Question: With WordApi 1.3 it should be possible to use the new <URL> to create new documents from within the web addIns.
However, when using the example snippet below found in the documentation, 'context.application' is 'undefined'.
'''
Word.run(function (context) { // lets hold a valid base64 docx on this variable...
var myStartingDocAsBase64 = "some valid base64 encoded docx";
var myNewDoc = context.application.createDocument(myStartingDocAsBase64); // note that the parameter is optional, a blank doc will be created otherwise // at this point you can use the entire API on the myNewDoc document.. you can do things like
myNewDoc.body.insertParagraph("This is a new paragraph added via API", "end"); //now lets open the document, after this method is called, you will no longer be able to modify the doc.....
myNewDoc.open();
return context.sync();
})
.catch(function (e) {
console.log(e.message);
})
'''
This is even though 'Office.context.requirements.isSetSupported("WordApiDesktop", "1.3")' returns true.
This is tested in Office 1611 on Windows 10 (shown in the image below).

Are the features in 1.3 not fully implemented yet, or should we do something else to get 'createDocument' to work?
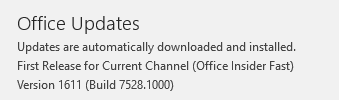
Answer: Hello thanks for your question. All of this is still in preview and hence subject to change. Here is some guide for you.
1. 1.There is no such thing as the WordApiDesktop requirement set, this was removed and will not longer exist in Office.js quite soon. The fact that is there is a bug, so thanks for reporting this.
2. If you see the documentation page you shared, the application object and its createDocument method are currently (and subject to change) in the 1.3 requirement who is currently in preview. (use the preview CDN of office.js https://appsforoffice.microsoft.com/lib/beta/hosted/office.js )
So please requirement, and also make sure you are using the BETA CDN for Office.js
its allways good to have the latest Office to test the previews, check out this page for help in case you are not in latest: <URL>